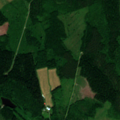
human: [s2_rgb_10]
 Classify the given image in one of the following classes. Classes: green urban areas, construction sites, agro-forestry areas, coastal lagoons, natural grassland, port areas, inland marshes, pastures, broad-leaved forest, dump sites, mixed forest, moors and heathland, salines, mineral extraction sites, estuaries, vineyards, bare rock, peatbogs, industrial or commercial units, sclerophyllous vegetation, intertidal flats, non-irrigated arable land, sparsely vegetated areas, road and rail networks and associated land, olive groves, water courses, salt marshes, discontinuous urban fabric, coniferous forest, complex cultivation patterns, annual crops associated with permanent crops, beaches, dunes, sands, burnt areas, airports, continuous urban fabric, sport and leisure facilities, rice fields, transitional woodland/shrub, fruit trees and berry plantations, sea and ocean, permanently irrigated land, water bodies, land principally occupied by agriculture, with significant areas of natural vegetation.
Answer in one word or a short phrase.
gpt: land principally occupied by agriculture, with significant areas of natural vegetation, coniferous forest, mixed forest, transitional woodland/shrub